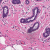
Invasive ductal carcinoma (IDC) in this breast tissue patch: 0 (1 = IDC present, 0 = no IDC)